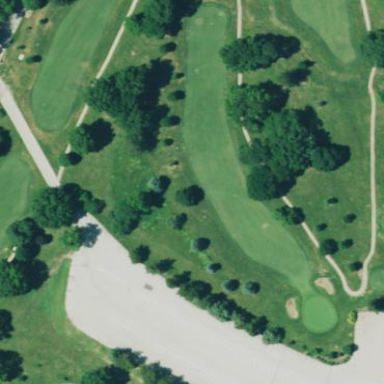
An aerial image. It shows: Grassy fairway on golf course.